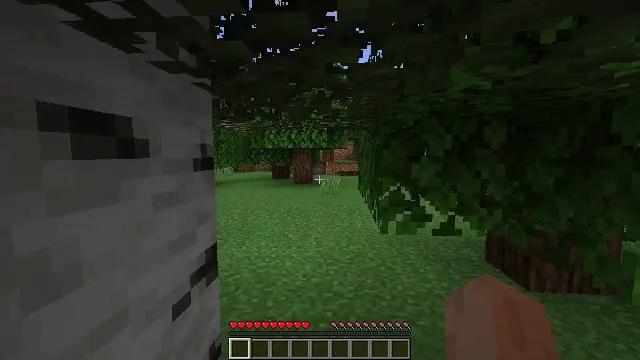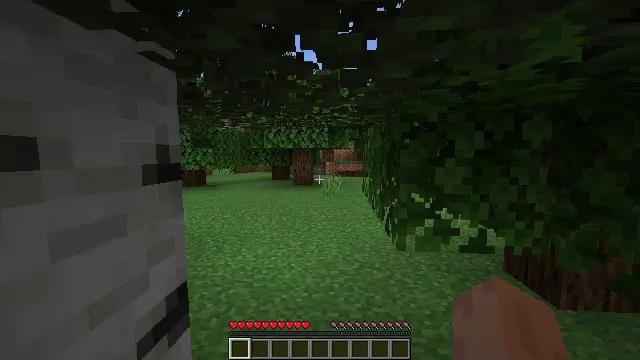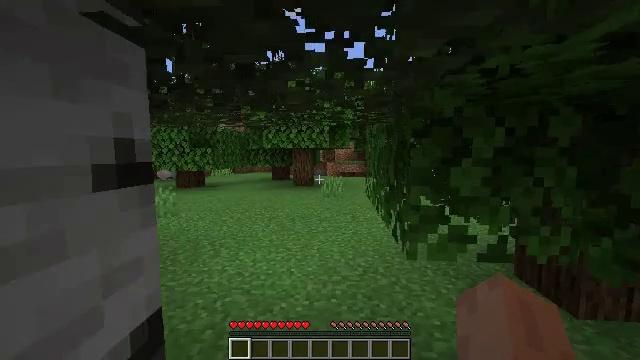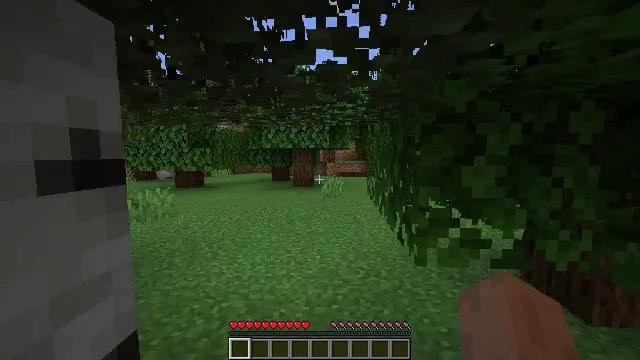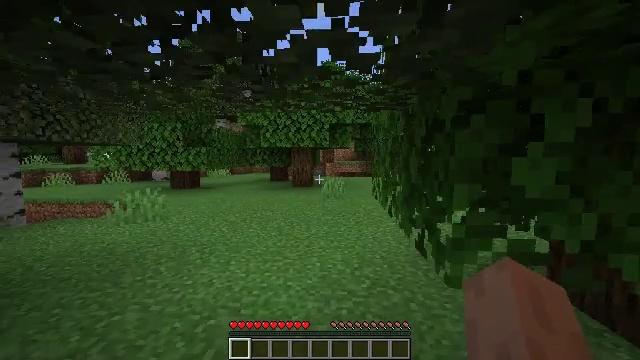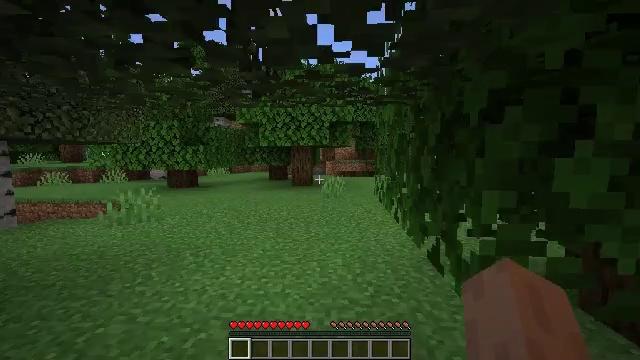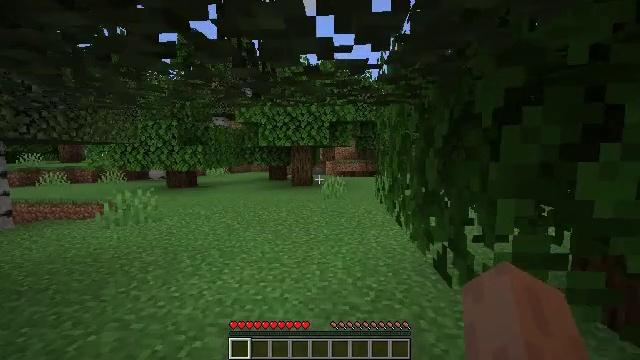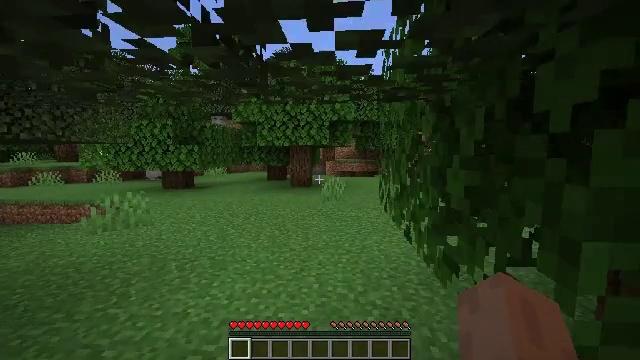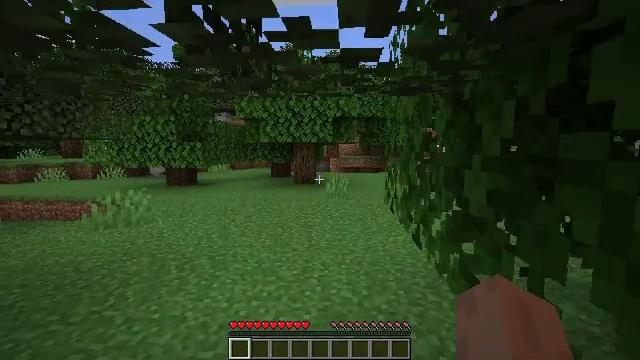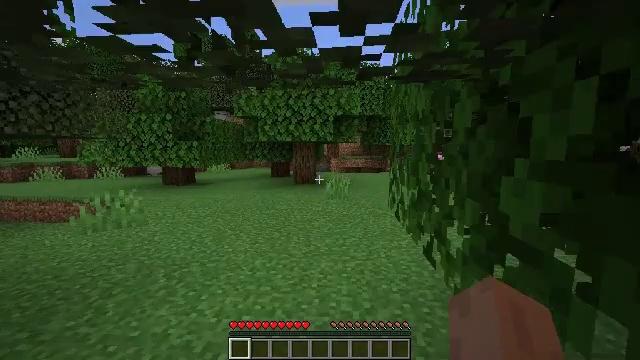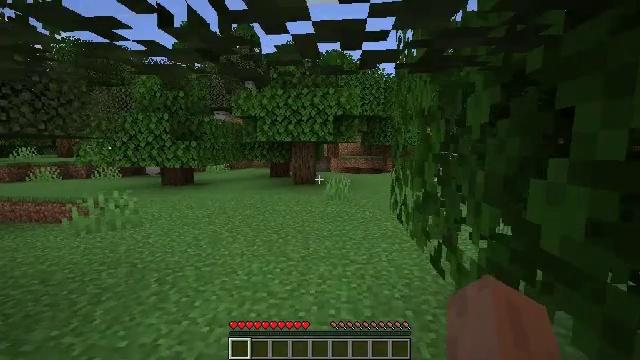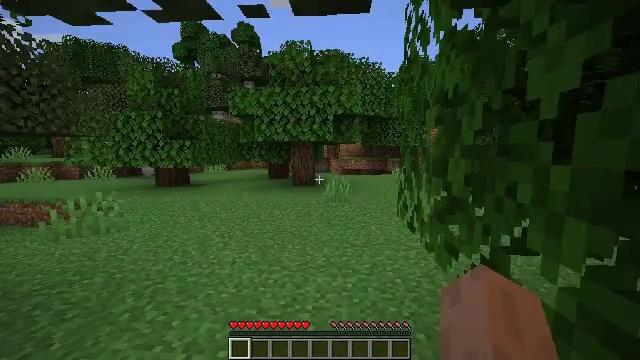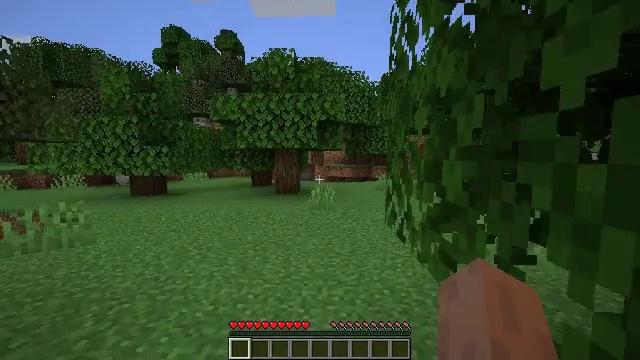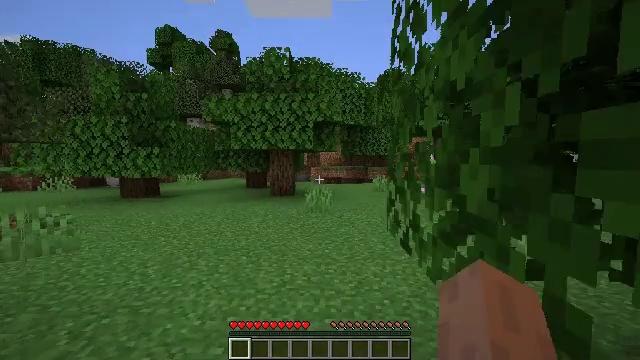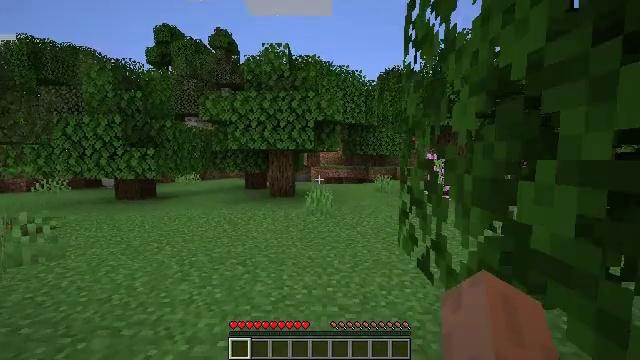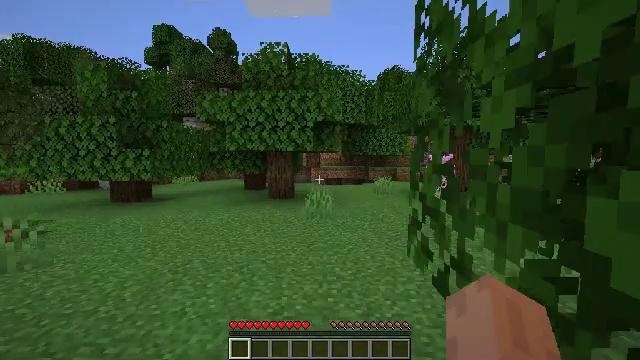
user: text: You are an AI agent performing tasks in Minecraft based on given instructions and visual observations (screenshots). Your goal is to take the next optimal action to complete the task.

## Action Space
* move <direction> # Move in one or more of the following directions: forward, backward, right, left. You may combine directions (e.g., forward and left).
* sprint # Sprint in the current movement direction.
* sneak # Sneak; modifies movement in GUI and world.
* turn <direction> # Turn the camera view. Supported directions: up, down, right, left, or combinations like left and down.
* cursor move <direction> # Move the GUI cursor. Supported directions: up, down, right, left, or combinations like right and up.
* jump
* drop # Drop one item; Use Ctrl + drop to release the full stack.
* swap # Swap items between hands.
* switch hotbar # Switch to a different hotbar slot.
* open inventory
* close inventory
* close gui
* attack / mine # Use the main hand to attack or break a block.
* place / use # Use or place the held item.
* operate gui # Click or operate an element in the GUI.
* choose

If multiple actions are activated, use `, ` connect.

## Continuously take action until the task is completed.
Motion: motion action
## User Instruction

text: Mine planks.
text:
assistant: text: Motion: move forward, attack / mine
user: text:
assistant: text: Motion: move forward, attack / mine
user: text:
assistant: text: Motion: move forward, attack / mine
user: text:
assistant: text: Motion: move forward, attack / mine
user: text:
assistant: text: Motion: move forward, attack / mine
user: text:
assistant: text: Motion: move forward, attack / mine
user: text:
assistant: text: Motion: move forward, attack / mine
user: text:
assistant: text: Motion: move forward, attack / mine
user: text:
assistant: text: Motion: move forward, attack / mine
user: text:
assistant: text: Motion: move forward, attack / mine
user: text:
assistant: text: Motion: move forward, attack / mine
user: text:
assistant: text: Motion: move forward, turn right and up, attack / mine
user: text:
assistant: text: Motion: move forward, attack / mine
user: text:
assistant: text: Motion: move forward, attack / mine
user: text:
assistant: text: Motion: move forward, attack / mine
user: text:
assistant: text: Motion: move forward, turn right, attack / mine
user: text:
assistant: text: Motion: move forward, turn right, attack / mine
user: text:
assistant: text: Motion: move forward, turn right, attack / mine
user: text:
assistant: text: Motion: move forward, attack / mine
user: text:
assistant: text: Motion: move forward, attack / mine
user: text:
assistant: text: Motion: move forward, attack / mine
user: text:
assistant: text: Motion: move forward, attack / mine
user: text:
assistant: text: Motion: move forward, attack / mine
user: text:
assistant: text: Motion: move forward, attack / mine
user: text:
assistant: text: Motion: move forward, attack / mine
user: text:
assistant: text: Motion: move forward, attack / mine
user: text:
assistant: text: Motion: attack / mine
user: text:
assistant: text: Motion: attack / mine
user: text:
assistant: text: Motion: attack / mine
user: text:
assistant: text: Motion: turn right, attack / mine